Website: ulta-beauty
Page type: delivery-shipping
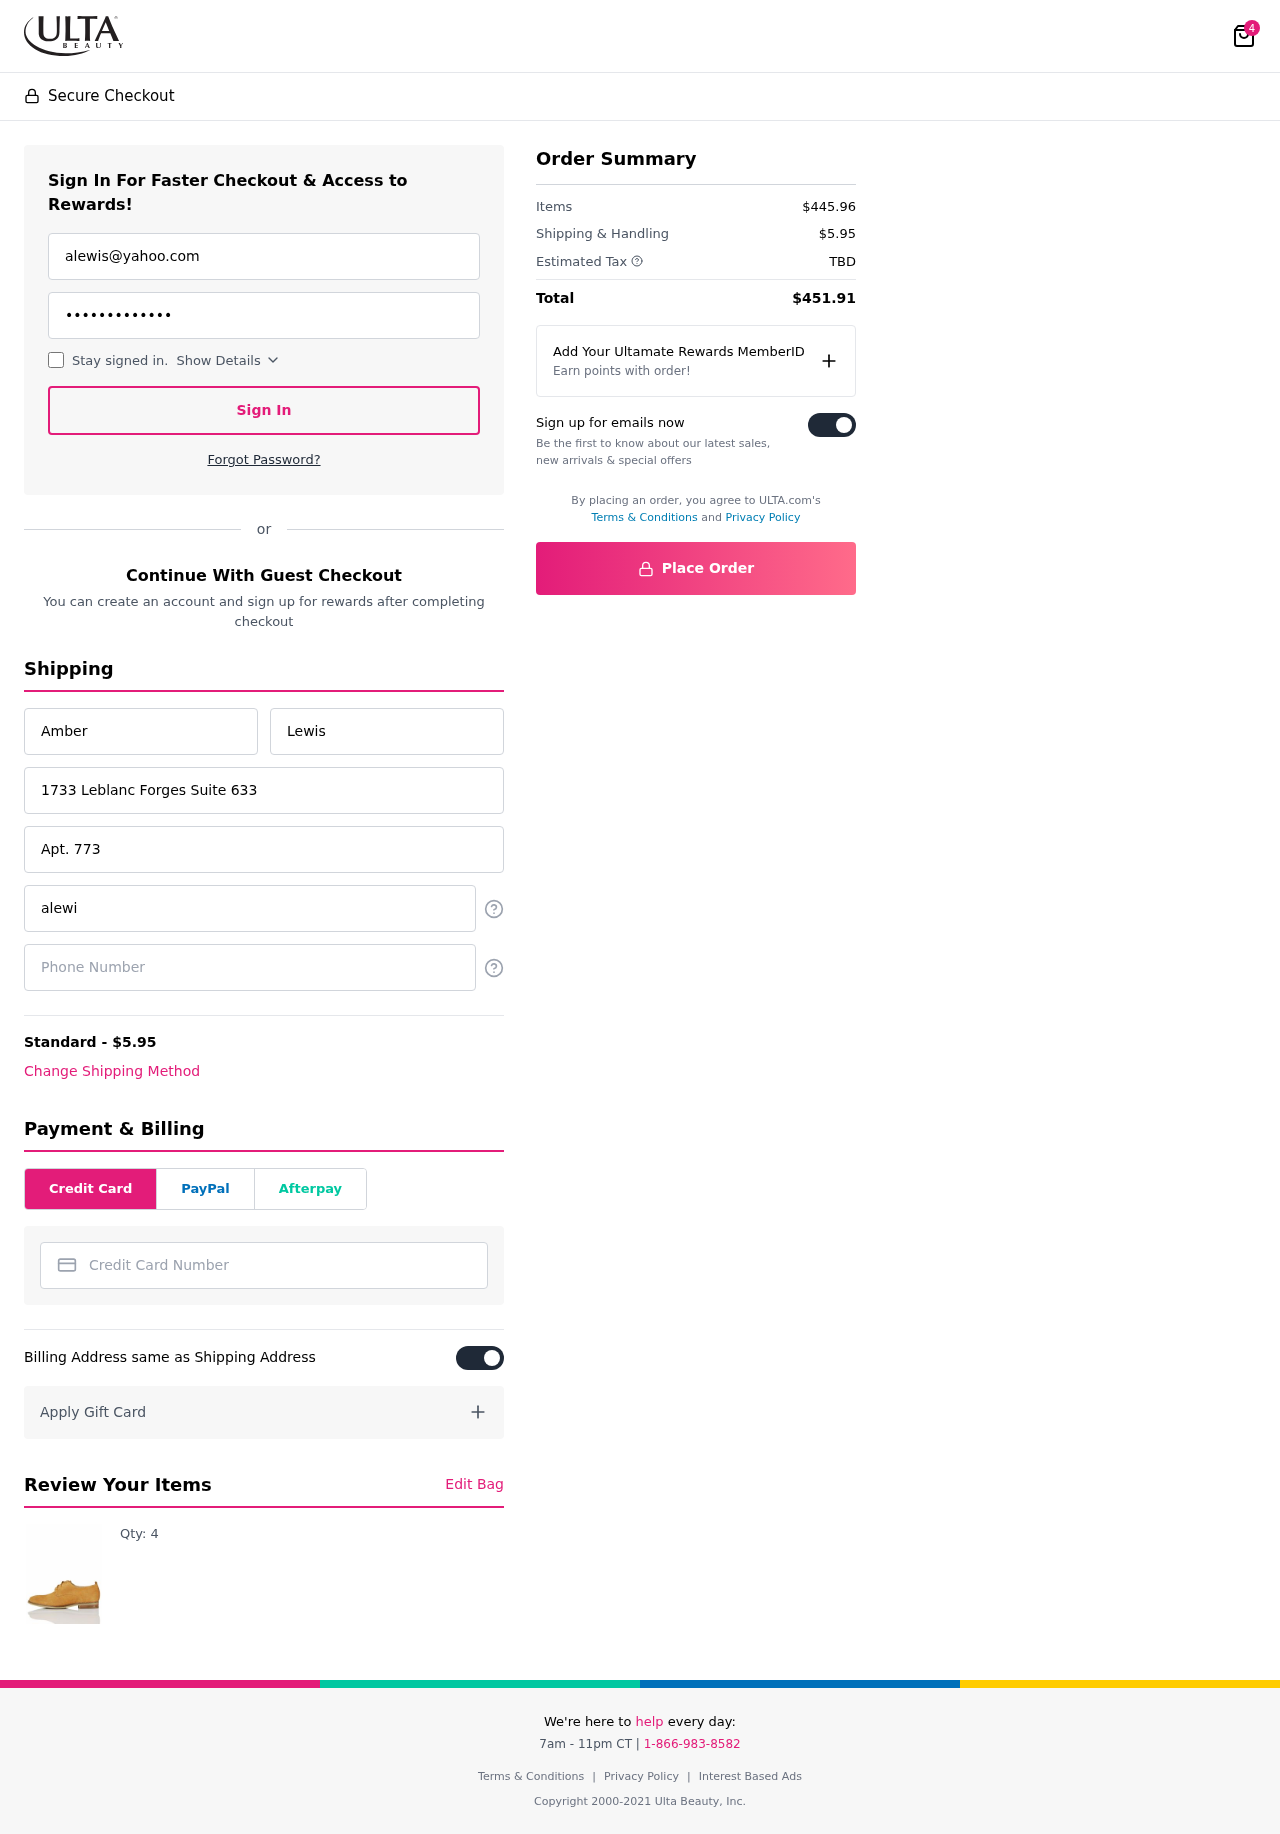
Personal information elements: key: PII_CARD_NUMBER
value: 4390 6367 7167 6666
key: PII_EMAIL
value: alewis@yahoo.com
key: PII_EMAIL2
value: alewis@yahoo.com
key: PII_FIRSTNAME
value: Amber
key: PII_LASTNAME
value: Lewis
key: PII_PHONE
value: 9859144027
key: PII_STREET
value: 1733 Leblanc Forges Suite 633
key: PII_STREET2
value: Apt. 773
Product elements: key: PRODUCT1_QUANTITY
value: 4
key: PRODUCT1
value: Qty: 4
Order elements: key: ORDER_NUM_ITEMS
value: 4
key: ORDER_SHIPPING_COST
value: $5.95
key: ORDER_SUBTOTAL
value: $445.96
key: ORDER_TAX
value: TBD
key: ORDER_TOTAL
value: $451.91